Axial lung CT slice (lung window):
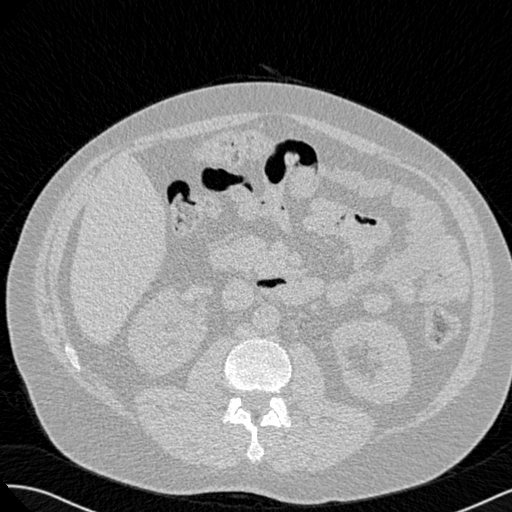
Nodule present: no